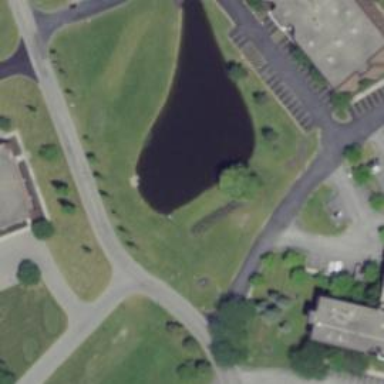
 creating natural and serene environment."